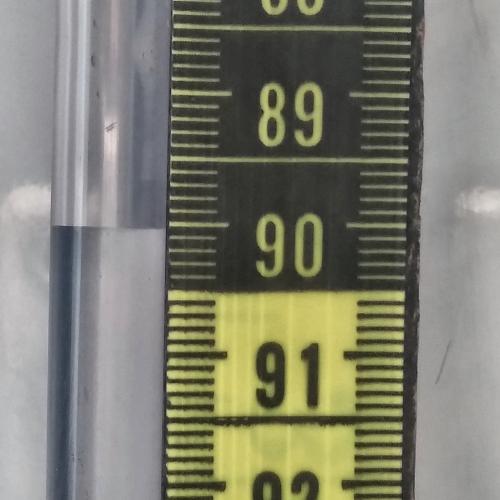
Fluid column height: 90.0 cm